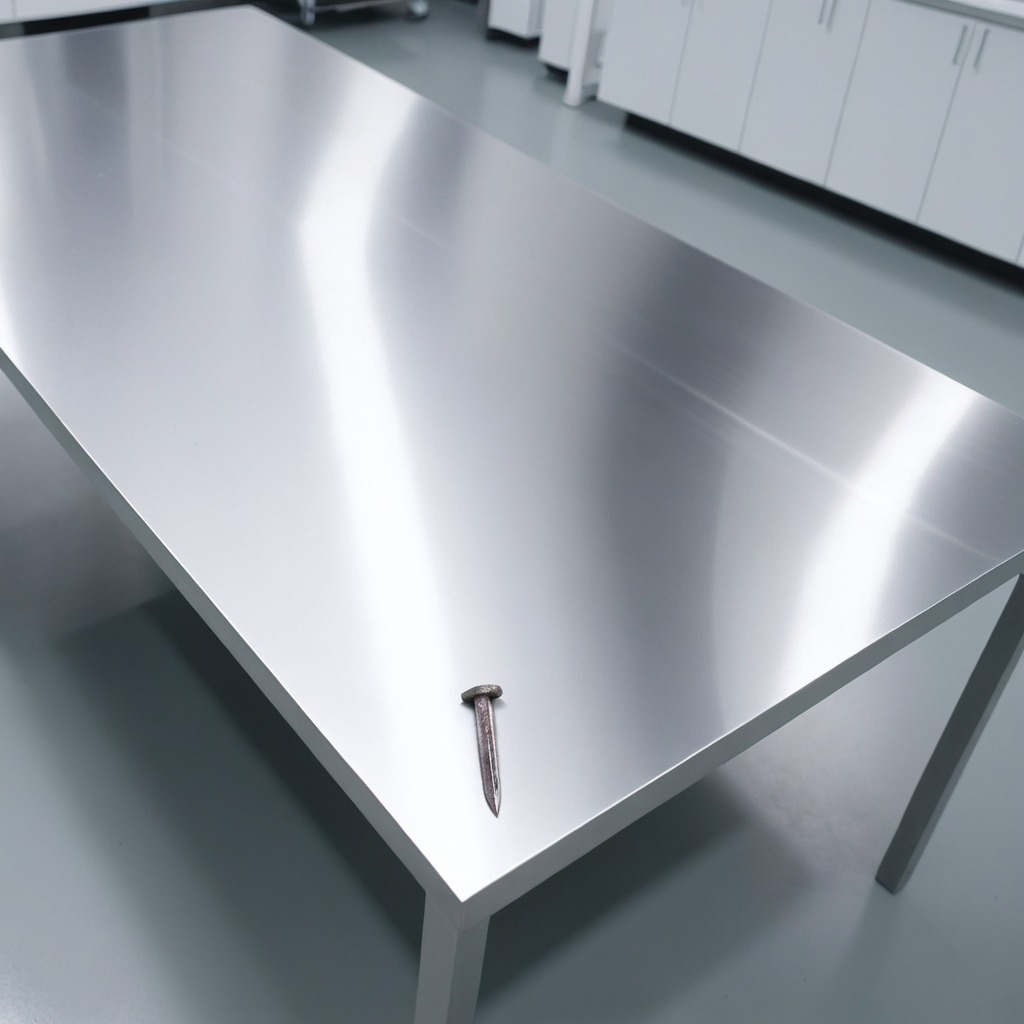
An iron nail is lying on a stainless steel table.